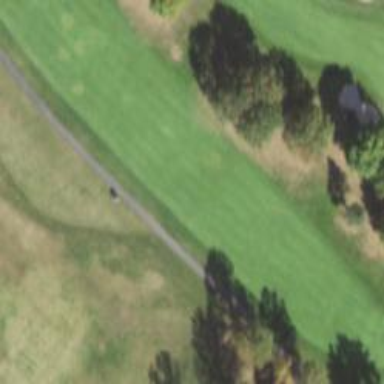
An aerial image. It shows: Path for both road and golf.